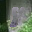
Label: 8